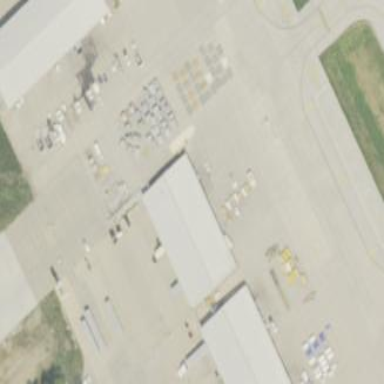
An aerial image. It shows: Warehouse.